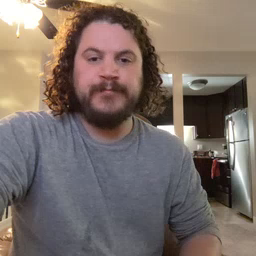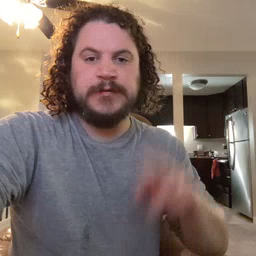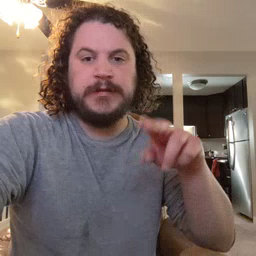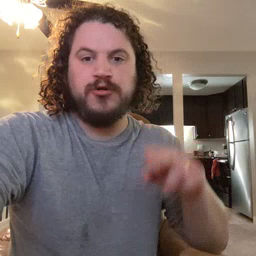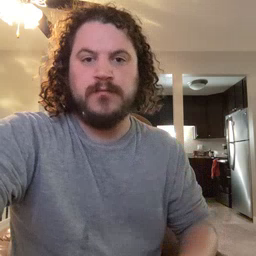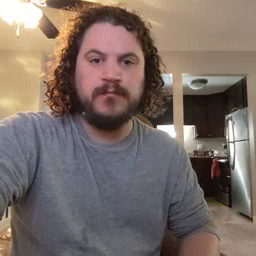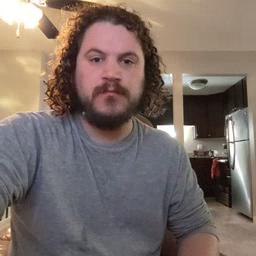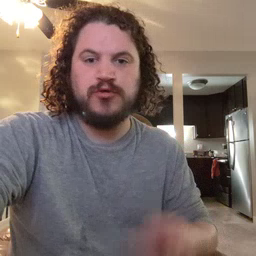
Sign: chair